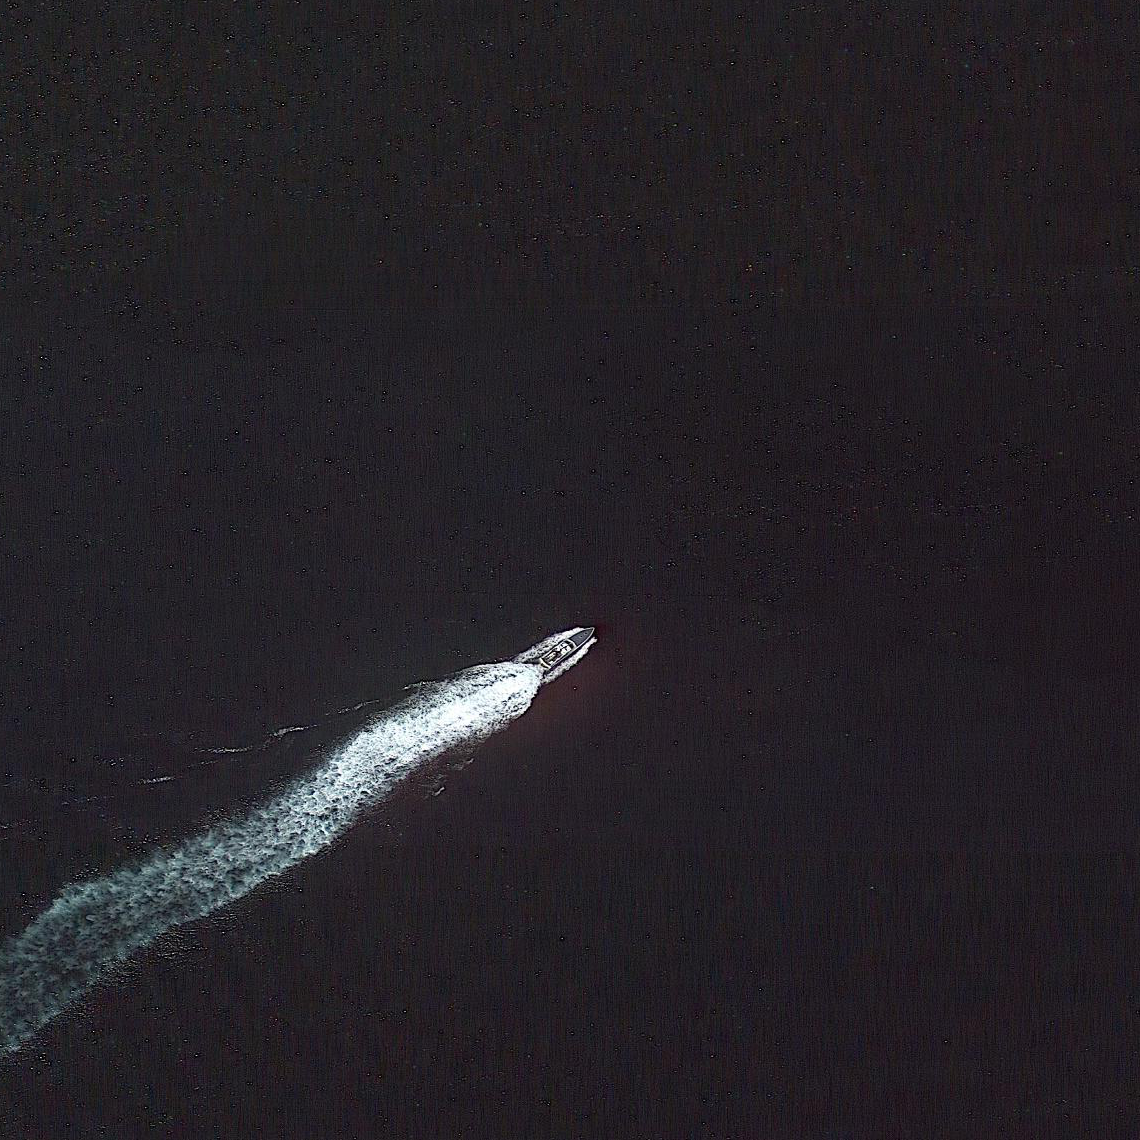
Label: civil